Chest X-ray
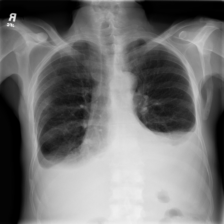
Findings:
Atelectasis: negative
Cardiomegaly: negative
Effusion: positive
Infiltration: negative
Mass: negative
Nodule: negative
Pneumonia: negative
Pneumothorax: negative
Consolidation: negative
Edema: negative
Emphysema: negative
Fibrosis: negative
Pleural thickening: negative
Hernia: negative